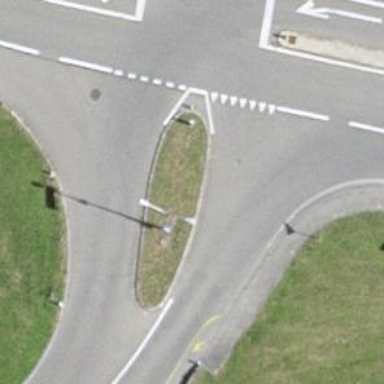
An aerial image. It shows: Traffic calming island.